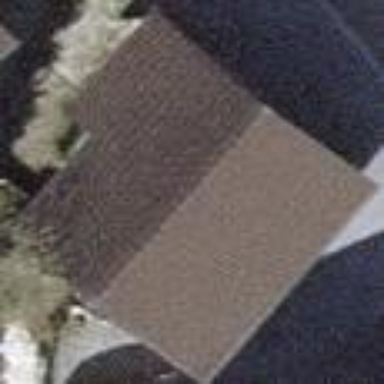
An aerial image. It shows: Group of garages.